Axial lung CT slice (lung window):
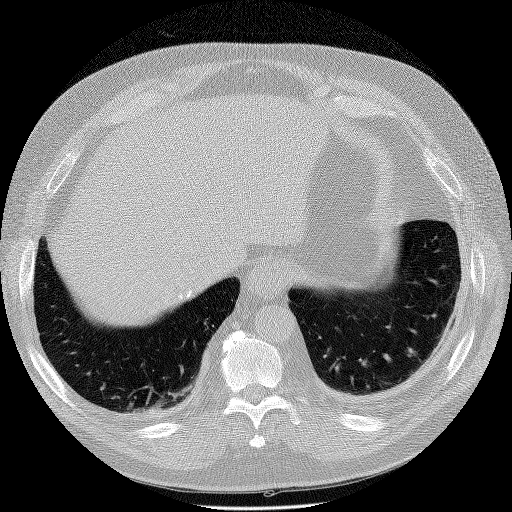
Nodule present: no